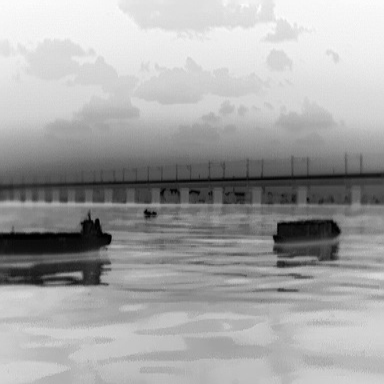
There is a warship in the infrared image.